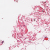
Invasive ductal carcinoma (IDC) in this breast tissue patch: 0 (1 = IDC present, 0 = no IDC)